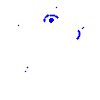
Particle: pion